Question: I'm building a Spotify App that pulls JSON data from a REST API, using URLs like
'''
http://www.mydomain.com/api/command?option=value
'''
In my Spotify app manifest I have set the required permissions for my API host:
'''
"RequiredPermissions": [ "http://*.mydomain.com" ]
'''
I have also configured Cross-Origin Resource Sharing in the response headers of my API. Here is a real example:
'''
Server: nginx/0.7.65
Date: Thu, 08 Dec 2011 09:07:16 GMT
Content-Type: application/json
Connection: keep-alive
X-Powered-By: Mojolicious (Perl)
Set-Cookie: mojolicious=eyJwcmVmcyI6e30sImZpbHRlcnMiOnsicGllciI6eyJzb3VyY2VzIjpbMjBdfSwiZWxlYyI6eyJzb3VyY2VzIjpbMTMsMTddLCJ4dGFncyI6WyJzaG9lZ2F6ZSJdLCJ0YWdzIjpbImVsZWN0cm9uaWMiXX0sInB1bmtkdWIiOnsieHRhZ3MiOlsicmVnZ2FlIl0sInRhZ3MiOlsicHVuayIsImR1YiJdfX0sImV4cGlyZXMiOjEzMjMzMzg4MzZ9--c6d6214525b5d56785eebc99217394a1; Version=1; Path=/; expires=Thu, 08 Dec 2011 10:07:16 GMT
Content-Length: 23381
Access-Control-Allow-Origin: *
Access-Control-Allow-Methods: GET
Access-Control-Allow-Headers: *
200 OK
'''
In Spotify, in the chrome inspector network tab, I see that the request is being cancelled:
'''
Name: command www.mydomain.net/api
Method: GET
Status Text: (canceled)
Type: undefined
Initiator: jquery-1.js:7180 (Script)
Size Content: 13B (0B)
Time Latency: 21ms (0.0 days)
'''

If I run my app in Chrome on my desktop (outside of Spotify) the request is not cancelled and all is good.
What am I doing wrong? Or maybe this is a bug (feature?) in Spotify preview release?
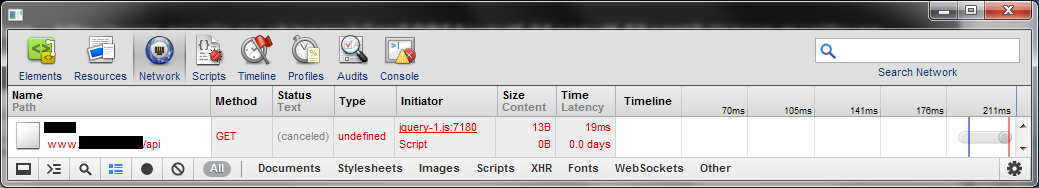
Answer: A couple of things can cause this, I'll put them in order from easiest to resolve to hardest.
1. Check that you have the correct RequiredPermissions in your manifest.json
2. Check that your manifest.json has a valid json strjcture, you can do this on websites like http://jsonlint.com/
3. Make sure you're not storing the file with a BOM character (invisible byte at the start of the file), this can cause parsing of the manifest to fail
4. Make sure that the server you are querying accepts your origin. All apps in Spotify have an origin like sp://appname, most servers only accept http and https protocols by default, so you can set the Acces-Control-Allow-Origin to * to make sure the request doesn't get cancelled.
Lastly, I'd like to note that even though a request sometimes shows up in the inspector as cancelled, it'll still have a correct response, so be sure to double-check that as well.
Hope this helps!
Edit: sometimes, for some weird reason, it also helps to set the url you're requesting in 'RequiredPermissions' without the 'http://' or 'https://' prepended.